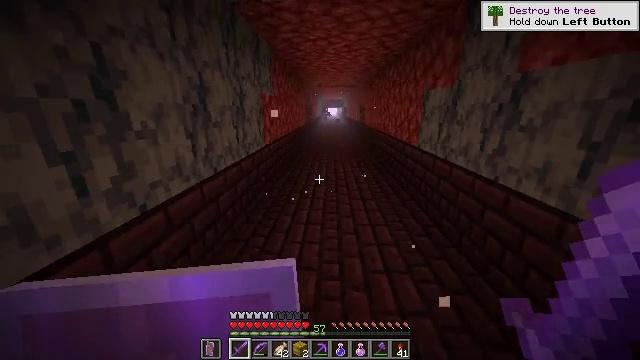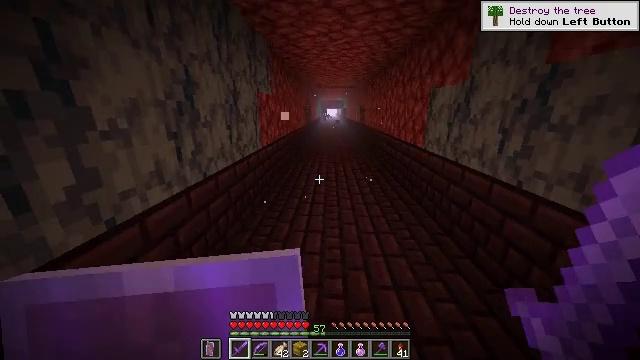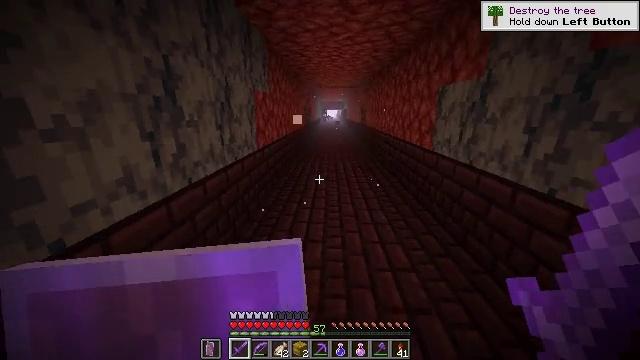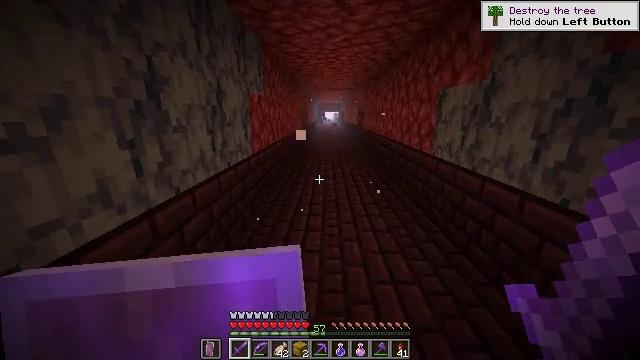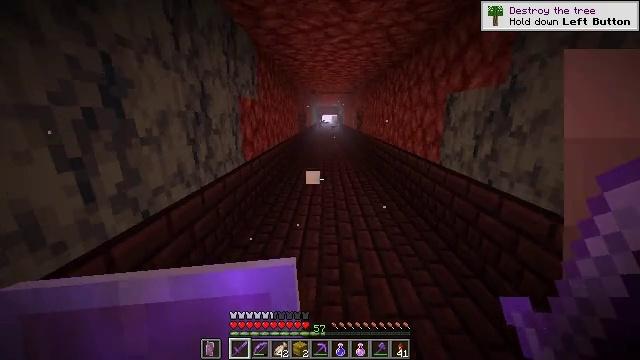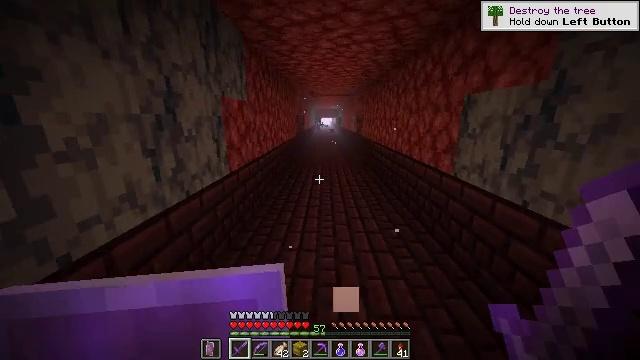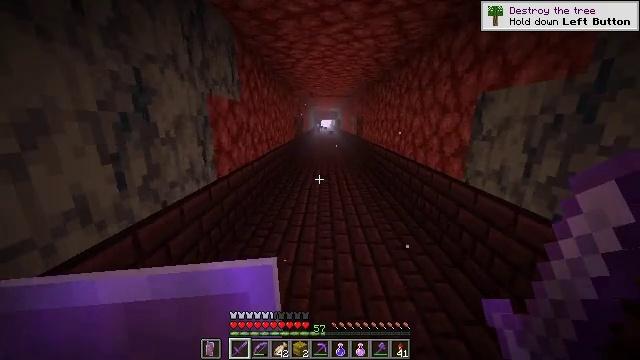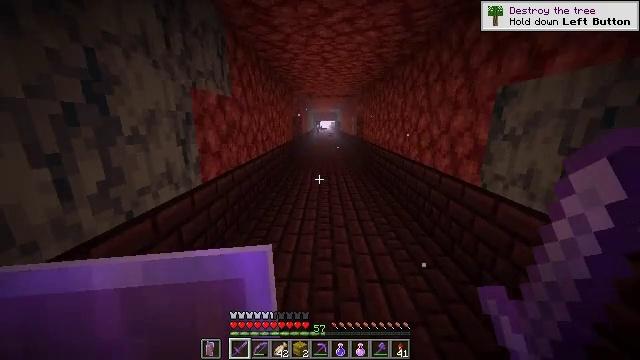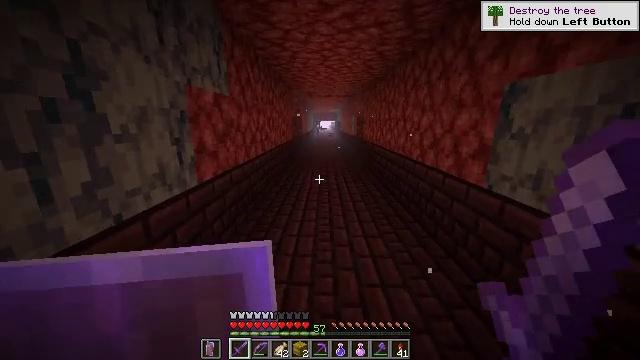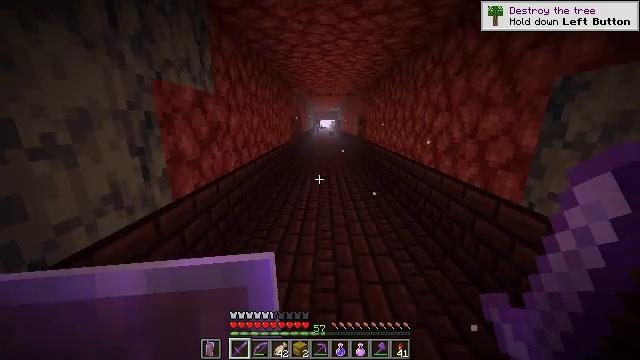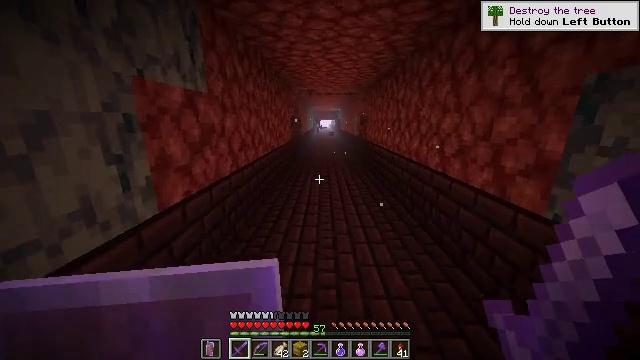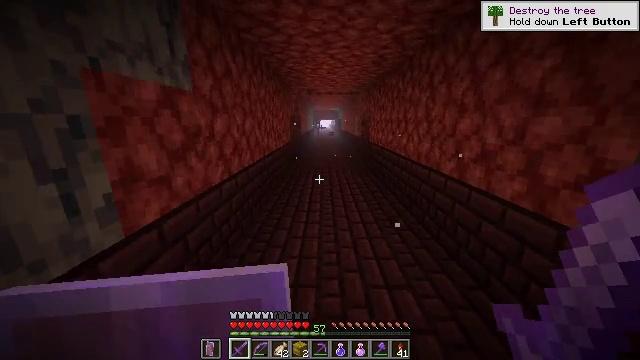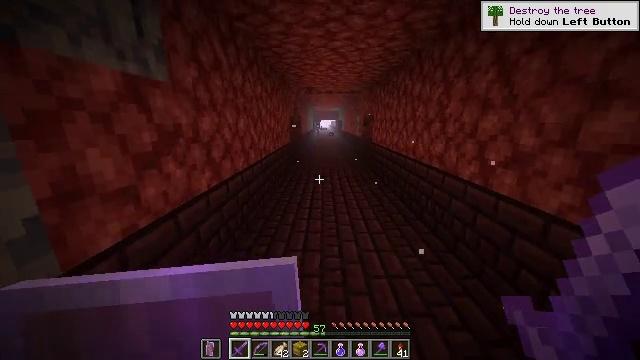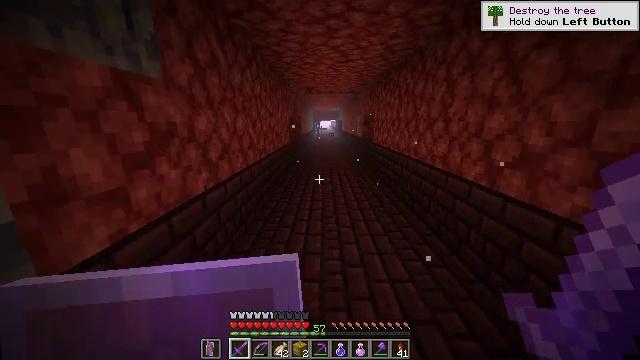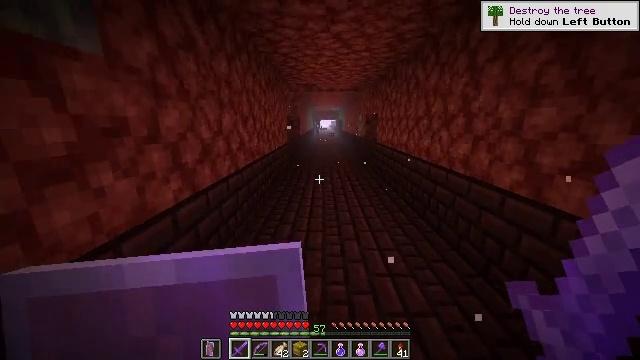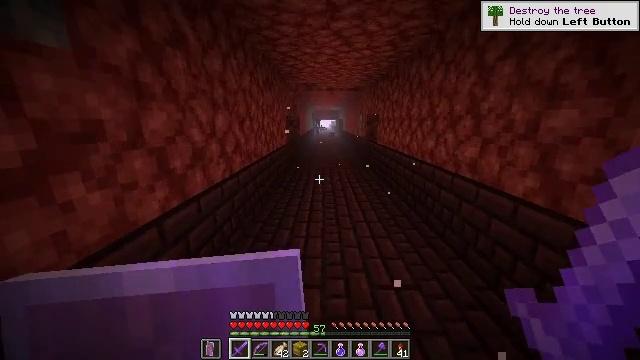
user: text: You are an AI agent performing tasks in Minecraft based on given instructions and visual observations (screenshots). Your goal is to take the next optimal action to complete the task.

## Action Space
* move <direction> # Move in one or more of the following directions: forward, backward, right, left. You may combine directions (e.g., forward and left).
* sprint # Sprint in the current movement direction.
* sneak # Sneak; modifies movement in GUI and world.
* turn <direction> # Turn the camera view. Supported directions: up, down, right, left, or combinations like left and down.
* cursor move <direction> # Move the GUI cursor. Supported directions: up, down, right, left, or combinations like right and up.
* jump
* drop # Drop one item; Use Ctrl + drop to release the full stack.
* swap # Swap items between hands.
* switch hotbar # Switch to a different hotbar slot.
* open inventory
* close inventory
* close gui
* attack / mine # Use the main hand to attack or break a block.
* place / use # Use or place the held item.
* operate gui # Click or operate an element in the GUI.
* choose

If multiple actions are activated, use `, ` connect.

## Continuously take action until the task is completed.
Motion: motion action
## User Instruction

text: Combat the magma cube.
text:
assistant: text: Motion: move forward, sprint
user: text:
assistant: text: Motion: move forward, sprint
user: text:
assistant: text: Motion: move forward, sprint
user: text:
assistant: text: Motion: move forward, sprint
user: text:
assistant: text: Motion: move forward, sprint
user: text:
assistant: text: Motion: move forward, sprint
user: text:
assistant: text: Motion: move forward, sprint
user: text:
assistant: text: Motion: move forward, sprint
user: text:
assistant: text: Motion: move forward, sprint
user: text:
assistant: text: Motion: move forward, sprint
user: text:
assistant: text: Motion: move forward, sprint
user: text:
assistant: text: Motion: move forward, sprint
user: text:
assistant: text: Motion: move forward, sprint
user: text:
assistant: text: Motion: move forward, sprint
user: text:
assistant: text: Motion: move forward, sprint
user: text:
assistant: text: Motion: move forward, sprint
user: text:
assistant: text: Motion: move forward, sprint
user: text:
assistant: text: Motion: move forward, sprint
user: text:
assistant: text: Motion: move forward, sprint
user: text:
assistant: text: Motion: move forward, sprint
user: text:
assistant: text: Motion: move forward, sprint
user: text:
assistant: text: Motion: move forward, sprint
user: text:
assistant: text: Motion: move forward, sprint
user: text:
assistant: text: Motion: move forward and move right, sprint
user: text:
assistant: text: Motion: move forward and move right, sprint
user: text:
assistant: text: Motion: move forward, sprint
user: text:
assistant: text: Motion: move forward, sprint
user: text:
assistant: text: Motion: move forward, sprint
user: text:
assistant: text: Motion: move forward, sprint
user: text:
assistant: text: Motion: move forward, sprint